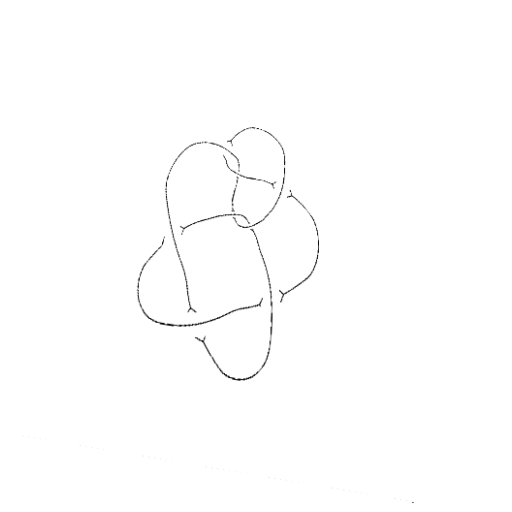
Crossing number: 8